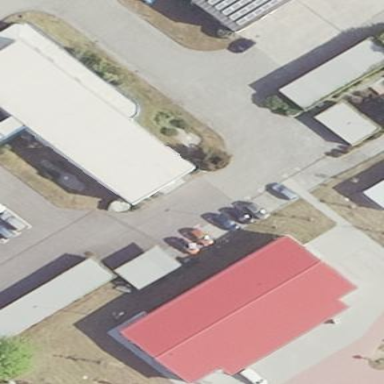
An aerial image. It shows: Office building.